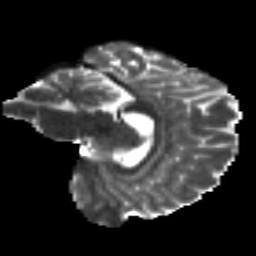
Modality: T2w
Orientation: sagittal
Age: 19
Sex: male
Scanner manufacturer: siemens
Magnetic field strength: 3 T
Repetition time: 8.8 s
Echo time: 0.085 s